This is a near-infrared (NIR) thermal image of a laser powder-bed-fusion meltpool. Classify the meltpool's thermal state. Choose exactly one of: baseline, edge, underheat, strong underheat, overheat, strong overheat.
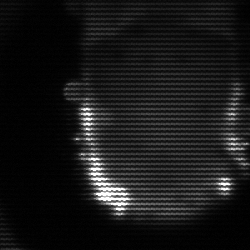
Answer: baseline